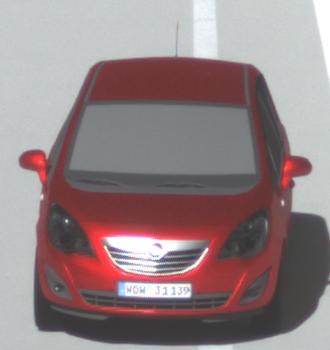
Make: Opel
Model: Meriva 1.4
Detailed model: Meriva (B)
Model produced from: 2010/05
Model produced until: 2013/11
Doors: 5
Color: red
Road condition: dry road
Daytime: morning or afternoon
Contrast: high contrast